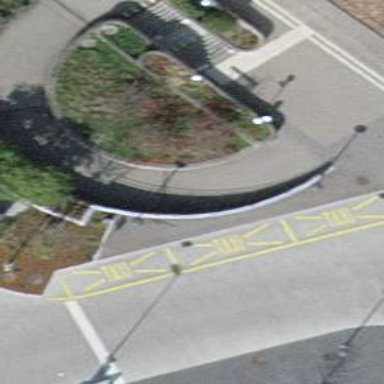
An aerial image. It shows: Taxi stand.